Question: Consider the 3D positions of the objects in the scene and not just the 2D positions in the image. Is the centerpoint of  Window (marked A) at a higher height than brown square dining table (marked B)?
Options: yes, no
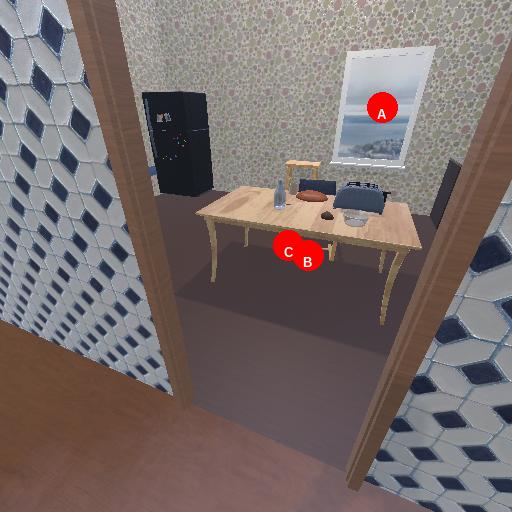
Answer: yes